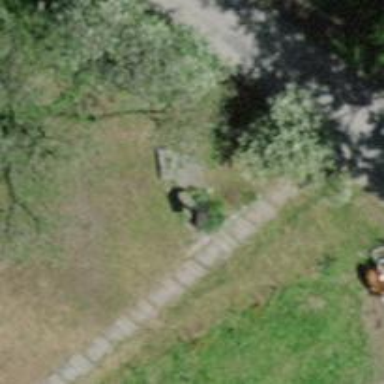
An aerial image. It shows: Bench.